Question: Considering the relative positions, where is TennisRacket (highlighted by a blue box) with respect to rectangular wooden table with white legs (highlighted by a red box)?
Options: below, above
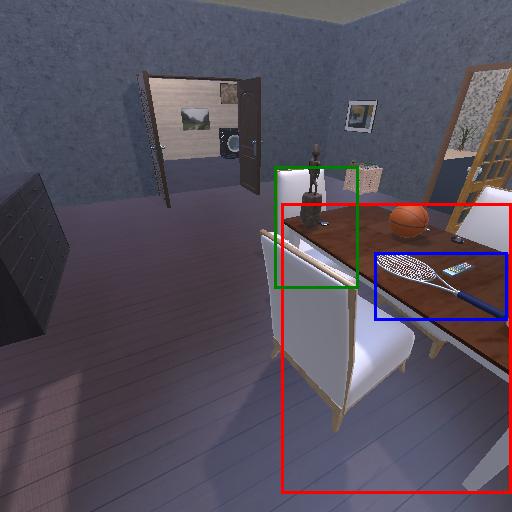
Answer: below